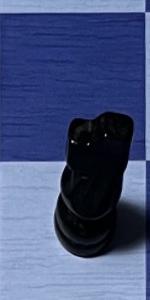
Label: Knight_Black